Question: I would like to add to my project db4o 8.0. I installed db4o and I'm using JUNO eclipse but I don't know where I have to find direction of installed file to add items to file for example:
> import db4o.Db4oEmbeddedimport db4o.ObjectContainerimport db4o.config.EmbeddedConfiguartion

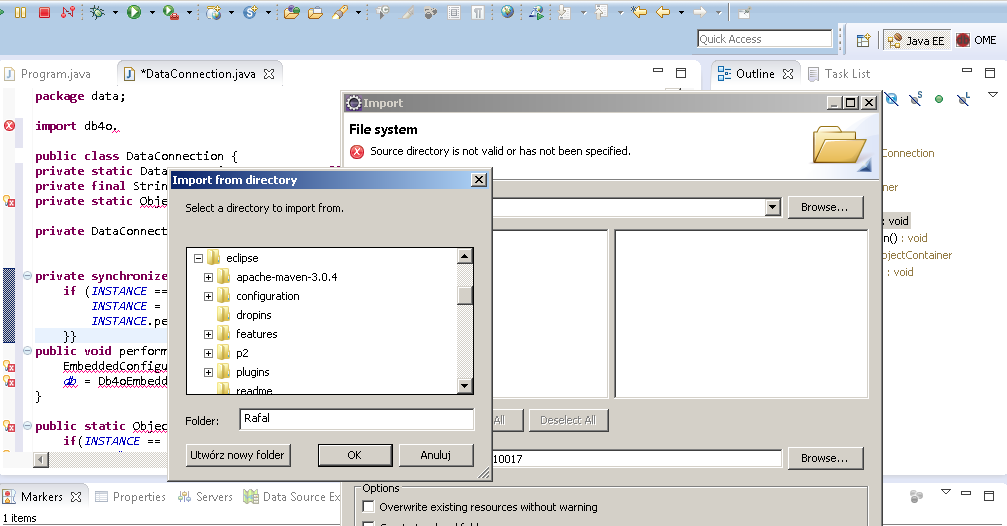
Answer: I found answer there is JAR in eclipse file. If will be not added to project db4o will not working.
> C:\Users\Rafal\Desktop\eclipse\configuration\org.eclipse.osgi\bundles\859\1.cp